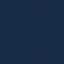
Land use / land cover class: SeaLake